Interaction volume radius: 5 \u00c5
Interaction volume height: 35 \u00c5
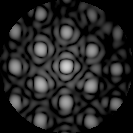
Disorder parameter: 0.2561